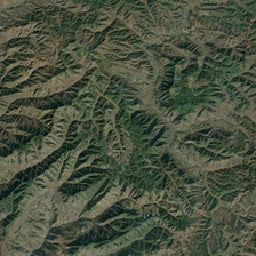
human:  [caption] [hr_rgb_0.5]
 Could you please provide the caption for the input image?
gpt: The mountains seem very dense from the high altitude.

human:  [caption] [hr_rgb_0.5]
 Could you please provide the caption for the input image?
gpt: The mountain looks very dense from the altitude.

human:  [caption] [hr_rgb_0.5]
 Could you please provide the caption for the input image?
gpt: From above, the mountains seem to be dense.

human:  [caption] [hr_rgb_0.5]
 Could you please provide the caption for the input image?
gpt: The mountain looks very high.

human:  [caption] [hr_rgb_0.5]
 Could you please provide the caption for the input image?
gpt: The mountains look very dense at high altitude.